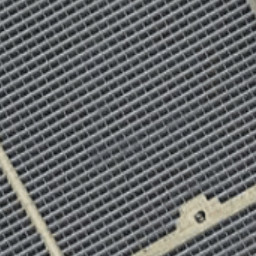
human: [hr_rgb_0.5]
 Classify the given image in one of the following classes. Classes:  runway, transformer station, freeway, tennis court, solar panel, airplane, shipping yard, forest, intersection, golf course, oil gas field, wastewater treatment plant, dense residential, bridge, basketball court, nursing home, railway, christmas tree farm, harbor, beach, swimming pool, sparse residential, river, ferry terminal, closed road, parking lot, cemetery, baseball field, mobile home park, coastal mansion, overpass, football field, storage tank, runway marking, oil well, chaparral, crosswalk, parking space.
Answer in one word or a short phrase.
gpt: solar panel